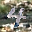
Label: 4